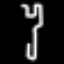
Label: fork